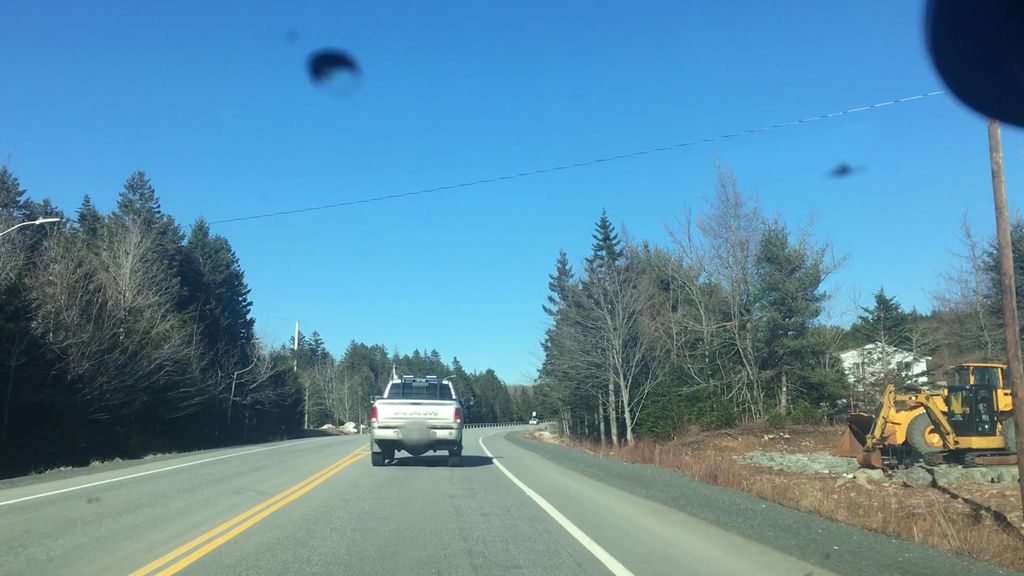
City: halifax